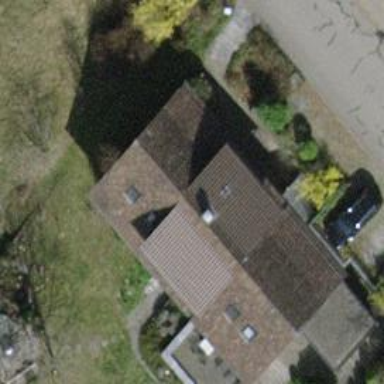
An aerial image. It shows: Small solar photovoltaic panel generator installed on roof.